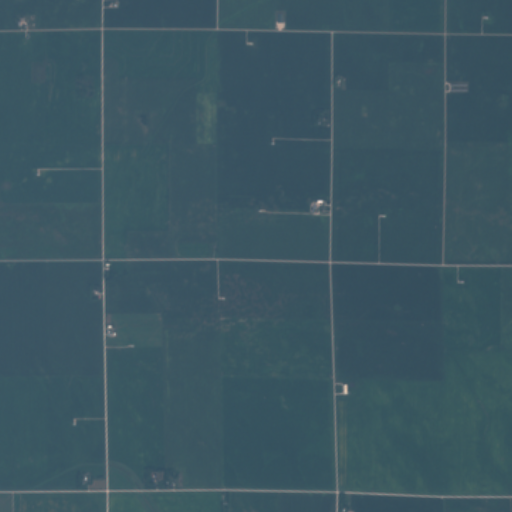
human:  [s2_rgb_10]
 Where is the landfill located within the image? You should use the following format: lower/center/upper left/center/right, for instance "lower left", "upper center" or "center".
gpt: There is no landfill in the image.